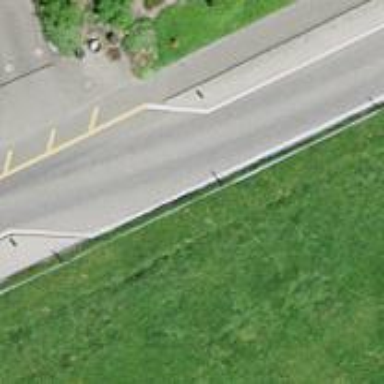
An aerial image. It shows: Chicane for traffic calming.